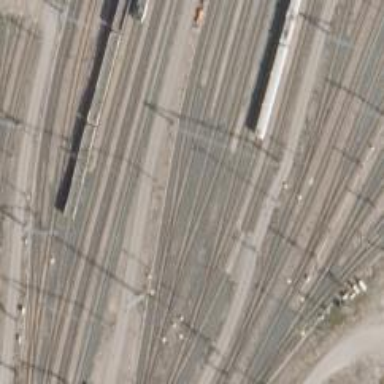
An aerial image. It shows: Railway signal.